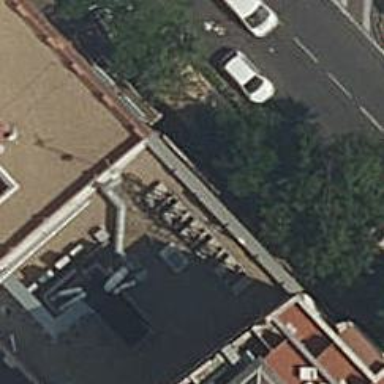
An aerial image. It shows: Restaurant.